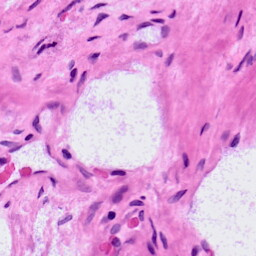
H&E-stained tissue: LymphNode